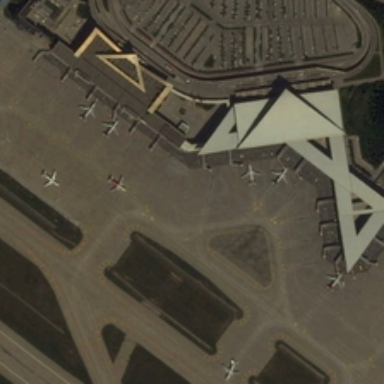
Several planes are parked near a terminal in an airport .